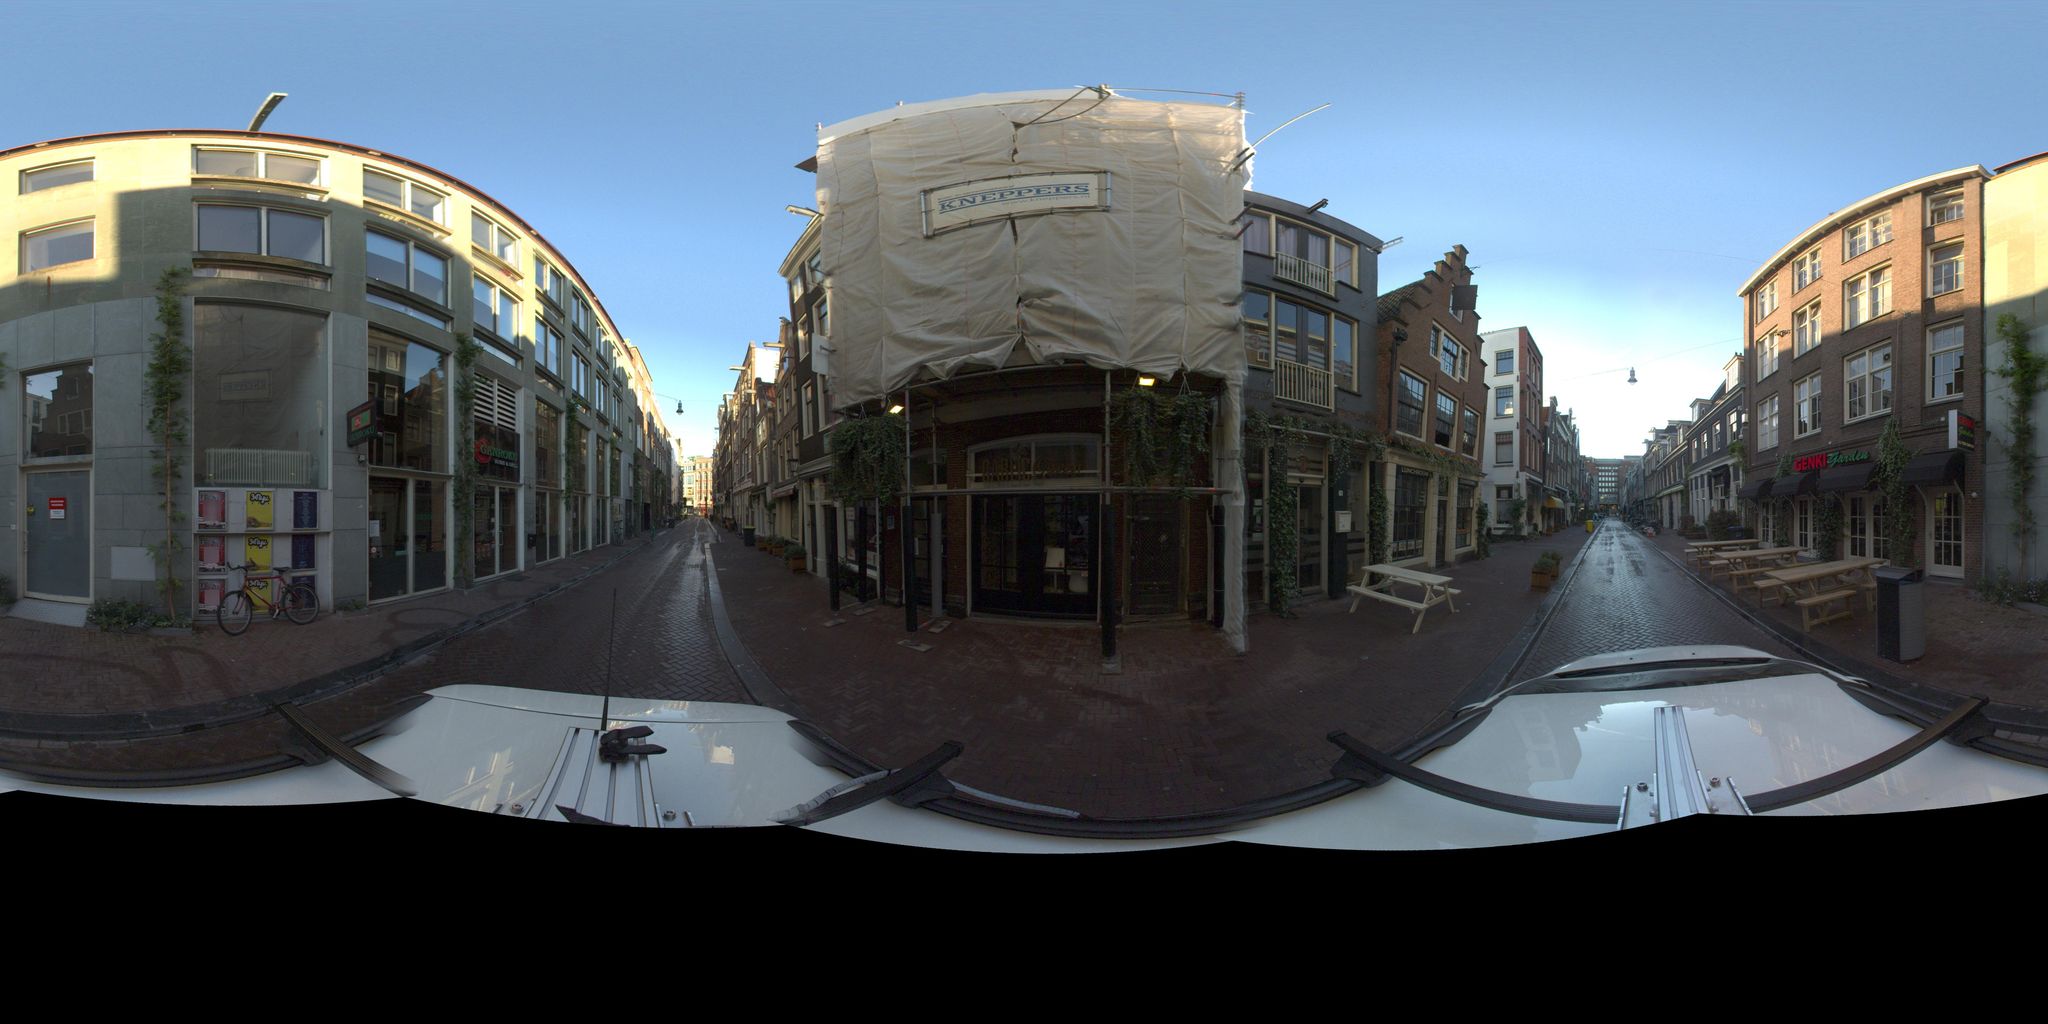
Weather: clear
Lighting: day
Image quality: good
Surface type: railway
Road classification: unclassified, pedestrian
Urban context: urban centre
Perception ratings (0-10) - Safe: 1.01, Lively: 7.84, Beautiful: 5.55, Boring: 3.73, Depressing: 2.81, Wealthy: 2.66